Question: Noticed an issue with rounded corners in CSS3 when a position and/or dimensions are not a whole number. Not sure if it's browser or CSS related.
Currently attaching a label to icons on Google Maps. Sometimes a position makes a very slight change, causing the position of the attached label (a div with CSS3 border radius) to render improperly. Have a look:

Notice how 6 is missing the bottom row of pixels which has been added visually to the top of the div. But 7 is normal and whole.
Code relevant to attaching each label:
'''
// Implement draw
Label.prototype.draw = function() {
var projection = this.getProjection();
var position = projection.fromLatLngToDivPixel(this.get('position'));
var div = this.div_;
div.style.left = position.x + 'px';
div.style.top = position.y + 'px';
div.style.display = this.get('display');
div.style.zIndex = this.get('zIndex'); //ALLOW LABEL TO OVERLAY MARKER
this.span_.innerHTML = this.get('text').toString();
};
'''
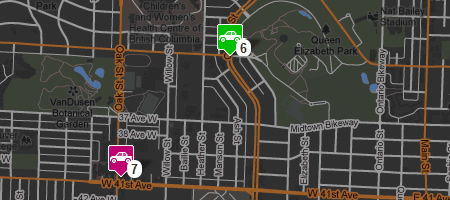
Answer: Use whole numbers when positioning with pixels as they are an absolute measurement.